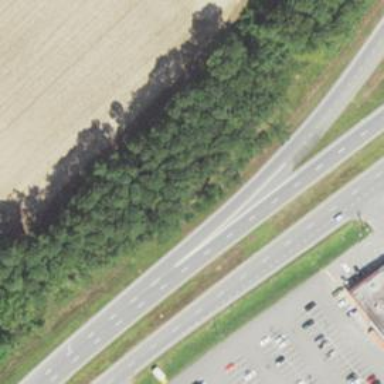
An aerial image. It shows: View of motorway.